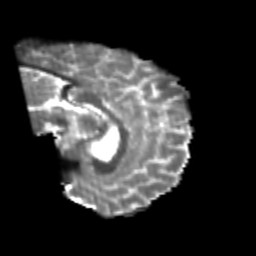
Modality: T2w
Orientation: sagittal
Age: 24
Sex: male
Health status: healthy
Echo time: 0.074 s